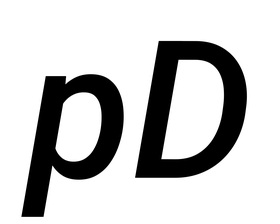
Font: Roboto-Italic_Medium_Italic